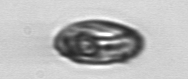
Label: Katodinium_or_Torodinium